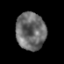
Tissue: prostate
Cell type: T cells
Senescence score: 0.3324
Nuclear area (px): 1082
Mean DAPI intensity: 107.847